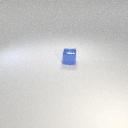
small blue metal cube